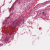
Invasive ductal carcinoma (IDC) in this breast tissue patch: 0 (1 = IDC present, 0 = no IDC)